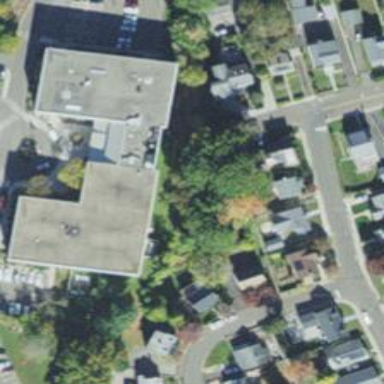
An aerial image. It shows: Part of building.